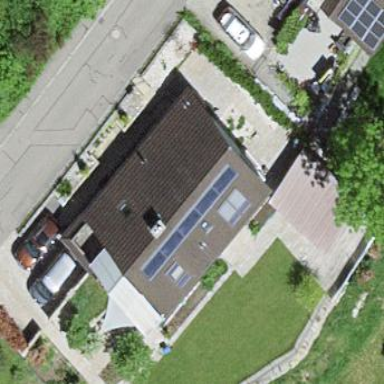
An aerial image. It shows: Solar power generator with solar thermal collector type.